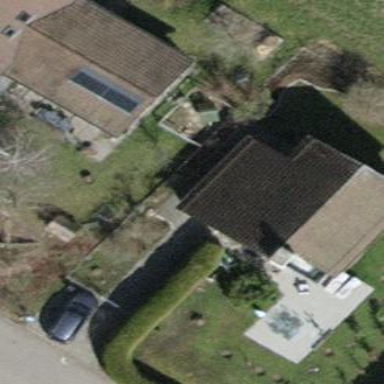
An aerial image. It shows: Building with tile roof.